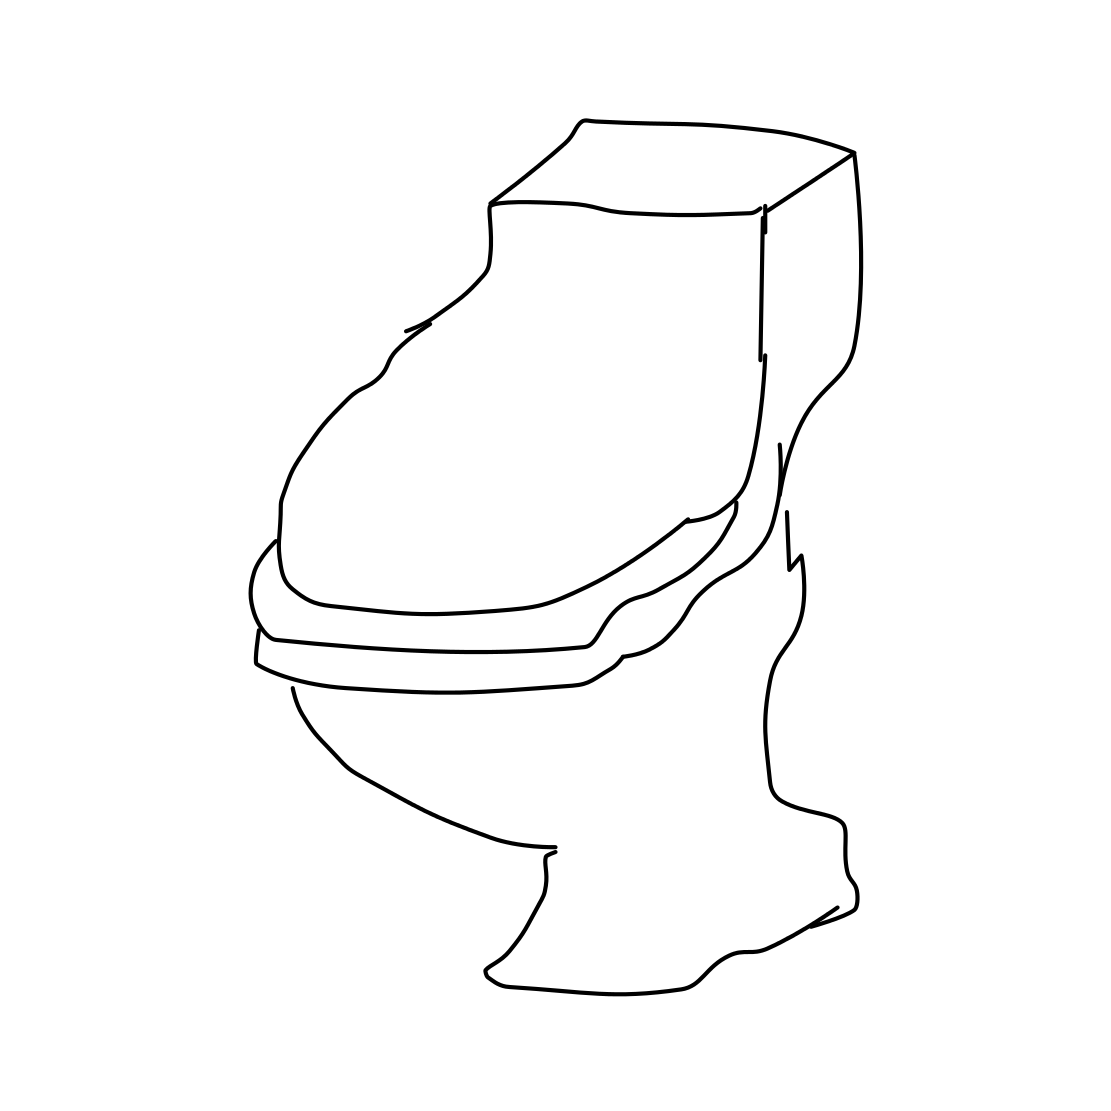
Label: toilet